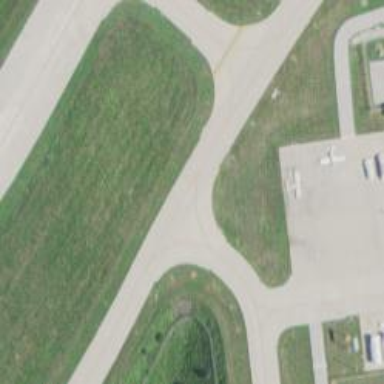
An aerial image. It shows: Image of taxiway at airport.